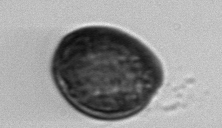
Label: Prorocentrum